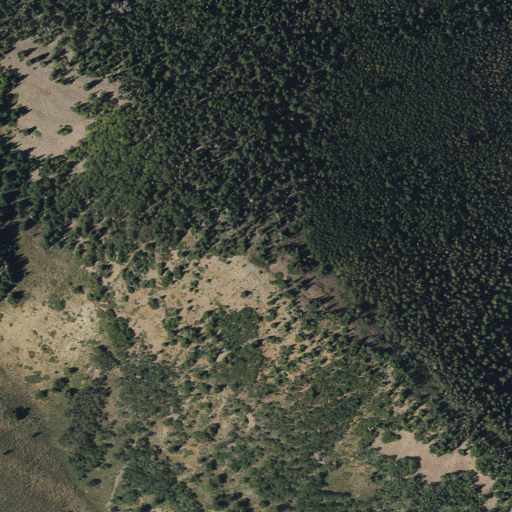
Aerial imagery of mountain in Utah named Grand View containing deciduous forest, evergreen forest, mixed forest, shrub, and grassland